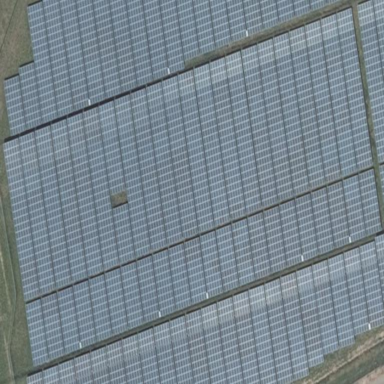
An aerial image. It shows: Solar power generator utilizing photovoltaic technology with solar photovoltaic panels.